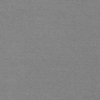
Label: dusty